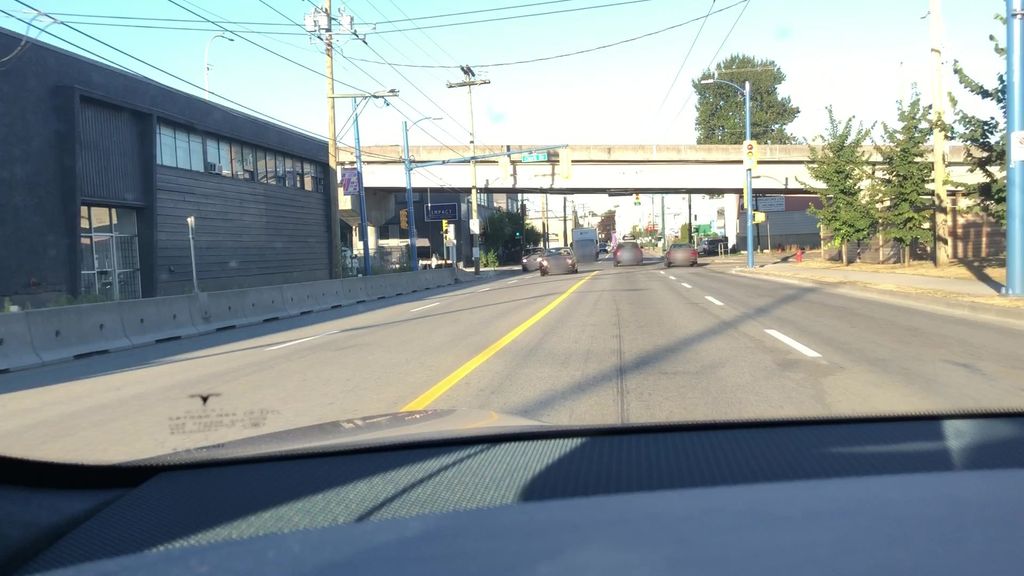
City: vancouver